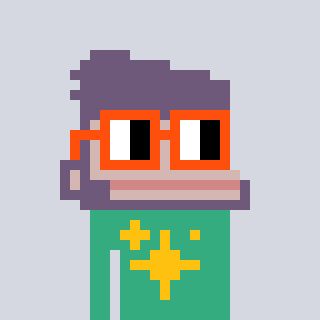
a pixel art character with square orange glasses, a ape-shaped head and a teal-colored body on a cool background